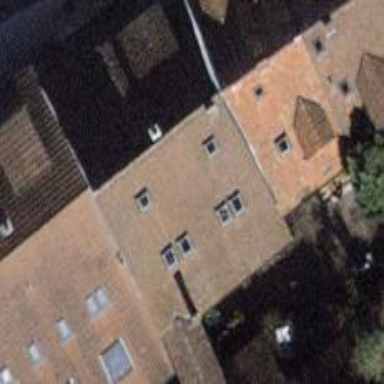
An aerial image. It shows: Building with tile roof.